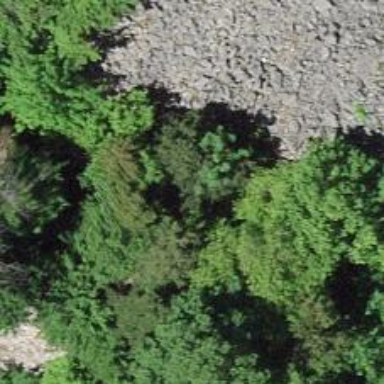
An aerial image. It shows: Natural cliff.